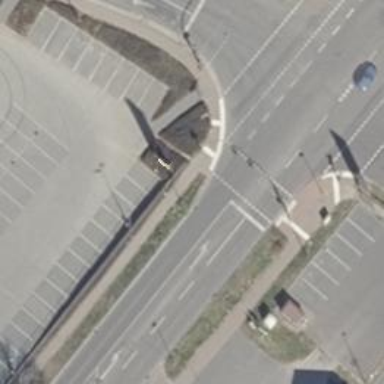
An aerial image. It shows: Crossing with traffic signals.